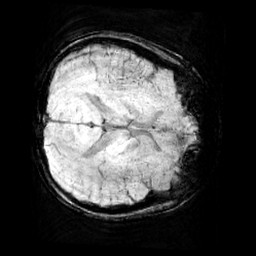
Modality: minIP
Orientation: axial
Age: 11
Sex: male
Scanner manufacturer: siemens
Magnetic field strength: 3 T
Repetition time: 0.027 s
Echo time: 0.02 s